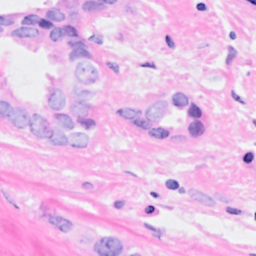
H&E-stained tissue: Breast